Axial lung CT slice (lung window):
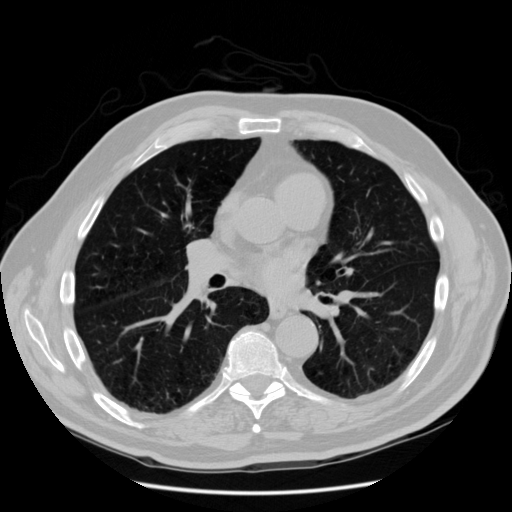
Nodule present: no